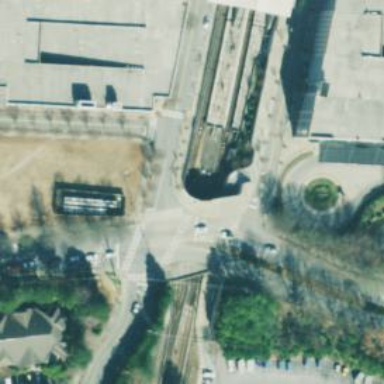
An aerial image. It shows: Electrified rail siding.